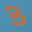
Label: 3